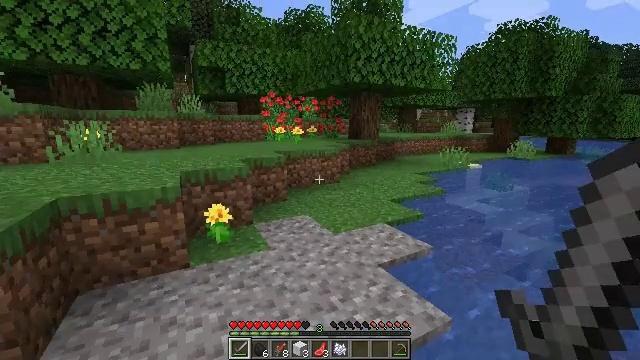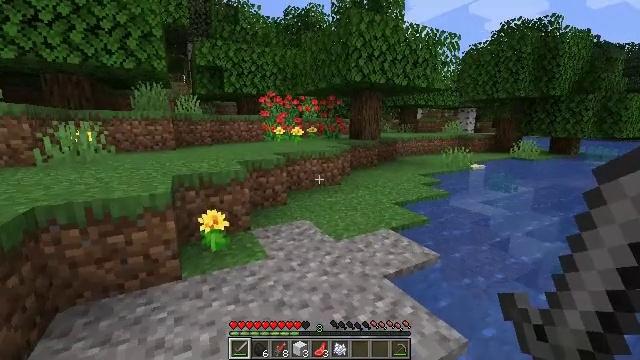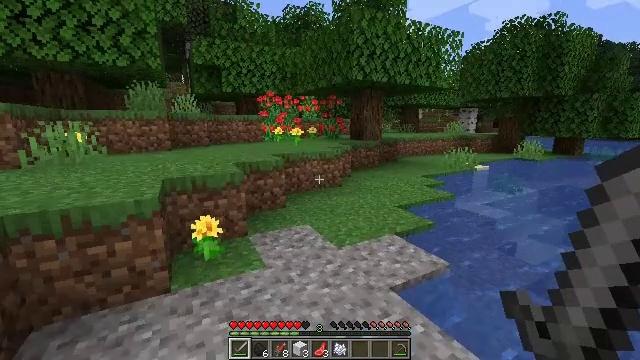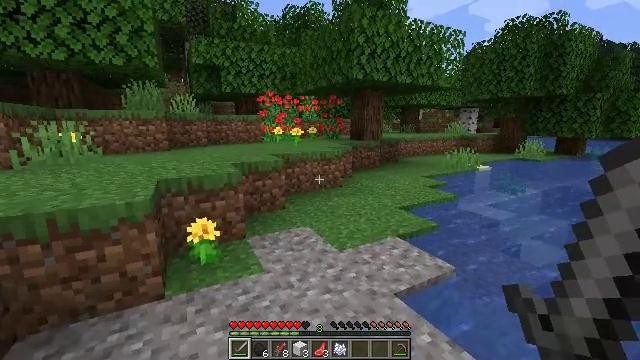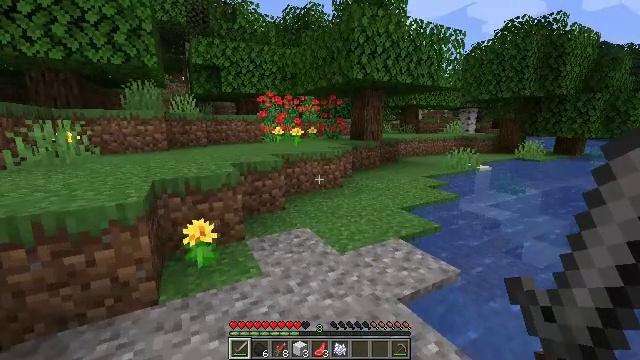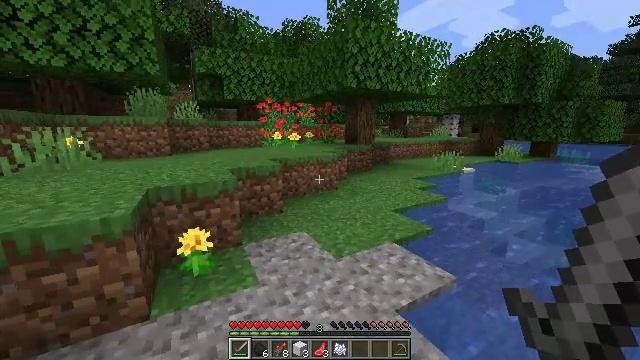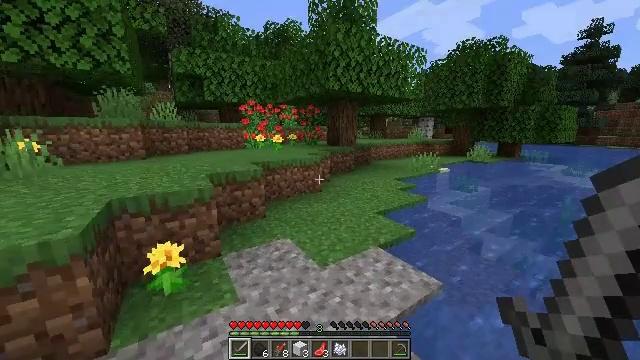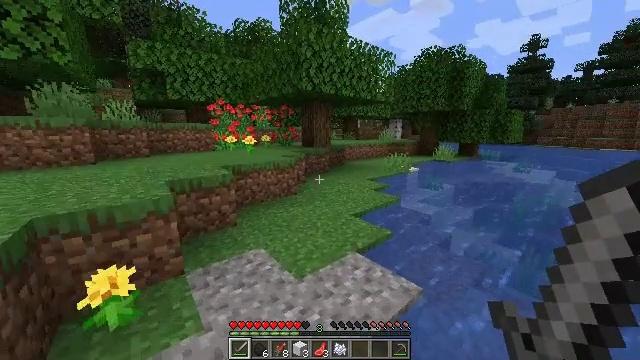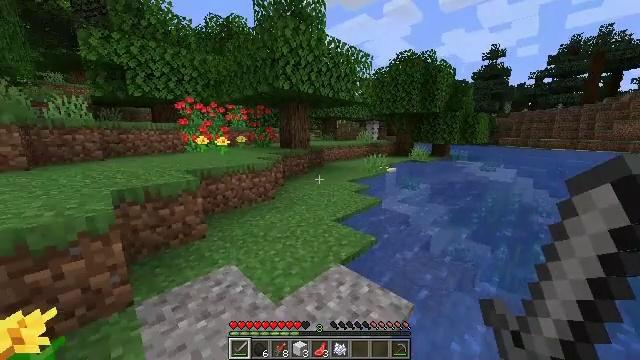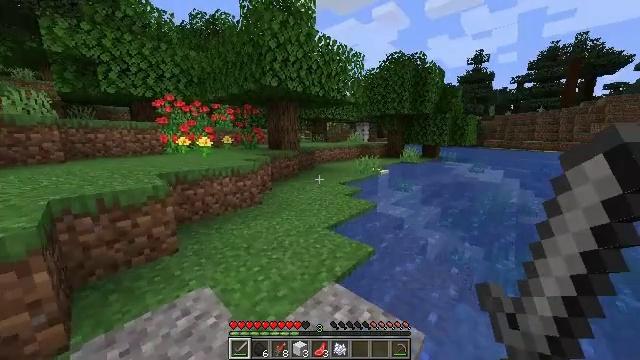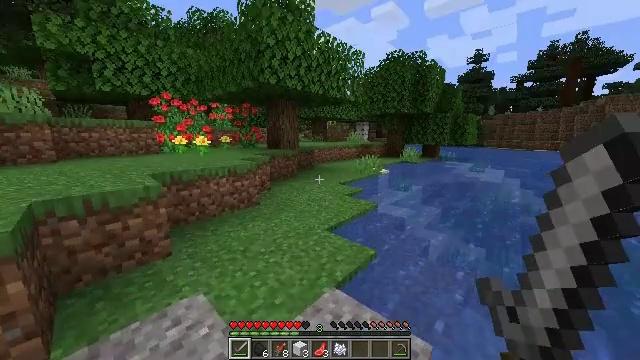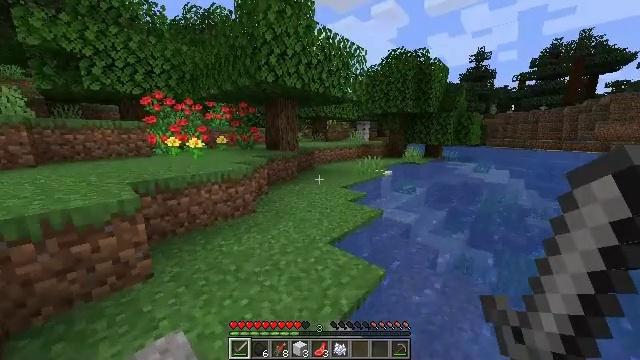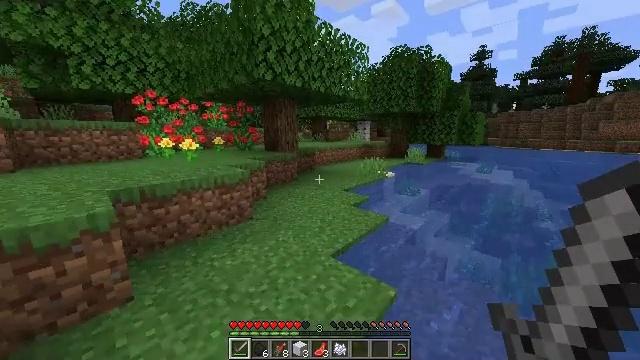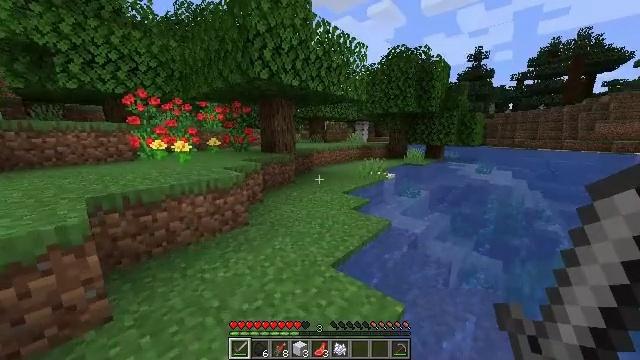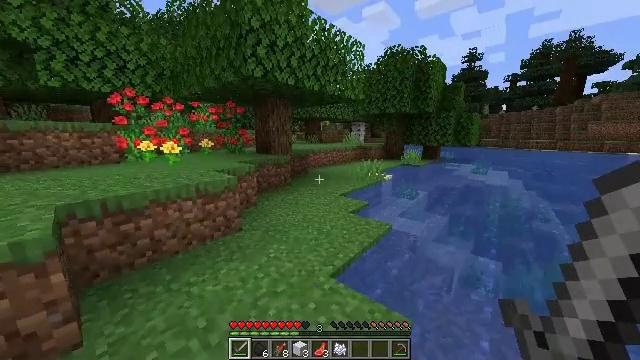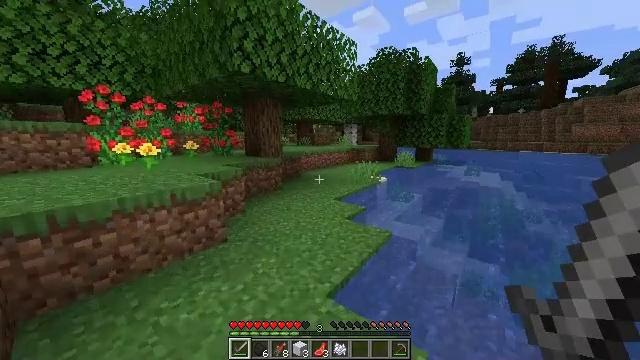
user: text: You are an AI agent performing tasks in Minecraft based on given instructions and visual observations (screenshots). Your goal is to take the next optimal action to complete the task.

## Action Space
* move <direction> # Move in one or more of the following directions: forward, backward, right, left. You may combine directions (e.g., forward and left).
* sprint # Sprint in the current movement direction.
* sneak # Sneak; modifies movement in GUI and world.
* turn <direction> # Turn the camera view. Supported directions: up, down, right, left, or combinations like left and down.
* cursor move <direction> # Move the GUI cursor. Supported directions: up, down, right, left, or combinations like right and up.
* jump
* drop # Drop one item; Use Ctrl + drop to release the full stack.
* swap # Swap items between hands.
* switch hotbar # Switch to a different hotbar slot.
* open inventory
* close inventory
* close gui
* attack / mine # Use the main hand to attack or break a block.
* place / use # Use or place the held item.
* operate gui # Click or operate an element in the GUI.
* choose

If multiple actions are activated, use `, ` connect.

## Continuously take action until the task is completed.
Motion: motion action
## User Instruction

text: Hunt a salmon.
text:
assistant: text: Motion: move forward
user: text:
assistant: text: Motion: no_op
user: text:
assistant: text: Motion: move forward
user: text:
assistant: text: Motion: move forward
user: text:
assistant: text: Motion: move forward
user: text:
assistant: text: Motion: move forward, turn right
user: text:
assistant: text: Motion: move forward, turn right
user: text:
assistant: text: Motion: move forward, turn right
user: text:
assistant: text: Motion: move forward, turn right
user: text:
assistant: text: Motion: move forward
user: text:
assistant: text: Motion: move forward
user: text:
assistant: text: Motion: move forward
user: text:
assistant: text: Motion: move forward
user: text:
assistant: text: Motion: move forward, turn right
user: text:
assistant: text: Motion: move forward, turn right
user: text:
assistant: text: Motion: move forward
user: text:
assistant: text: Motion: move forward
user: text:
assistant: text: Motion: move forward
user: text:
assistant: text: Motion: move forward
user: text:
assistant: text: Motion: move forward
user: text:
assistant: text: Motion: move forward
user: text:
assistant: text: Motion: move forward
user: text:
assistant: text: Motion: move forward
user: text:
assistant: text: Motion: move forward
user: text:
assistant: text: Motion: move forward
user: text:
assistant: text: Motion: move forward
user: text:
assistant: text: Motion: move forward, turn right
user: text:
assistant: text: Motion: move forward
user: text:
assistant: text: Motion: move forward
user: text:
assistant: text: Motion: move forward